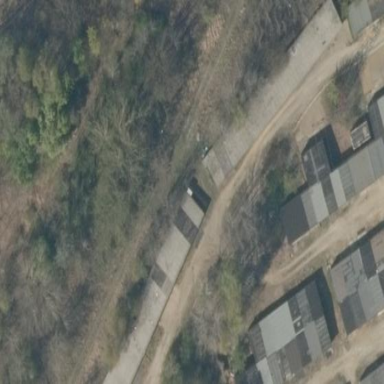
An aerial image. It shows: Group of garages.